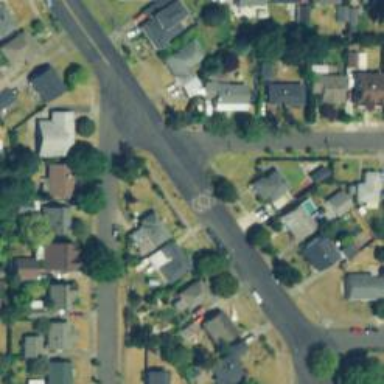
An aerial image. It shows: Residential road with sidewalk on the left side.